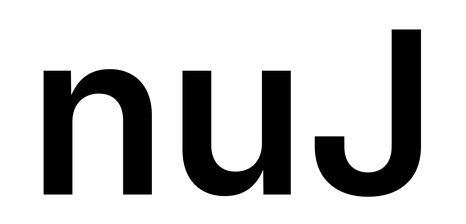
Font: Inter_SemiBold